Field crop: maize
Growth stage: 2
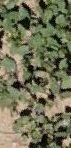
Species: convolvulus